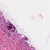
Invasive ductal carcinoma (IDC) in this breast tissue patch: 0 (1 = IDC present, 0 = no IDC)